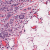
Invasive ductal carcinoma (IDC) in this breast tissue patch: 1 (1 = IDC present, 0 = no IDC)